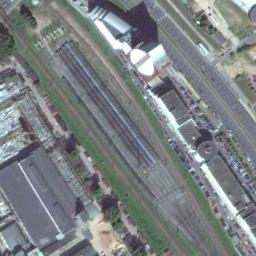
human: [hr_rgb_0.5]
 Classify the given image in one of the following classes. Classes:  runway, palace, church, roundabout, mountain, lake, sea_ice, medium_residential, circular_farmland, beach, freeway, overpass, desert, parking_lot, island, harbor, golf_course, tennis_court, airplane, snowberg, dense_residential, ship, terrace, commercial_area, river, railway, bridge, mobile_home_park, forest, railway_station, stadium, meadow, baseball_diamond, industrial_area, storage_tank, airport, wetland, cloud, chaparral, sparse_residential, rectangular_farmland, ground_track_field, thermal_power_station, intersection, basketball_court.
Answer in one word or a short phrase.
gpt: railway_station